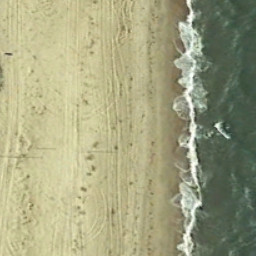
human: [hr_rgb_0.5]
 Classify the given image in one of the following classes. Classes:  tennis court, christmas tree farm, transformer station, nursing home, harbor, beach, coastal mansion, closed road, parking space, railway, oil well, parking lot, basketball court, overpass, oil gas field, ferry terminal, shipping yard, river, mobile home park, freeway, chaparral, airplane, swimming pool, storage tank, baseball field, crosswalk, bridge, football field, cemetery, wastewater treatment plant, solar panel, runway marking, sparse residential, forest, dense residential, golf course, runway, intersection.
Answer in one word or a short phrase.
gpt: beach